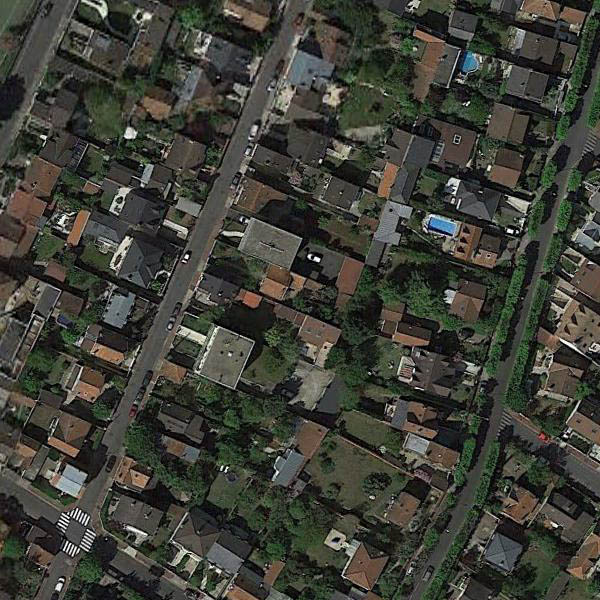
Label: DenseResidential